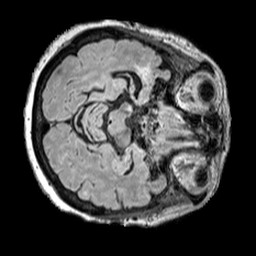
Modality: FLAIR
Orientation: axial
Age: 71
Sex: female
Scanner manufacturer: siemens
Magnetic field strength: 3 T
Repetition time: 5 s
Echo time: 0.387 s